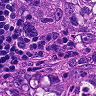
Metastatic tissue present: yes